Field crop: maize
Growth stage: 1
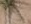
Species: salsola